Question: I have a problem while running 'Xamarin 5.10.3'.
I installed 'xamarin 5.10.3' and 'MonoFramework-MDK-4.4.0.142' among other dependencies, but I keep getting this error:

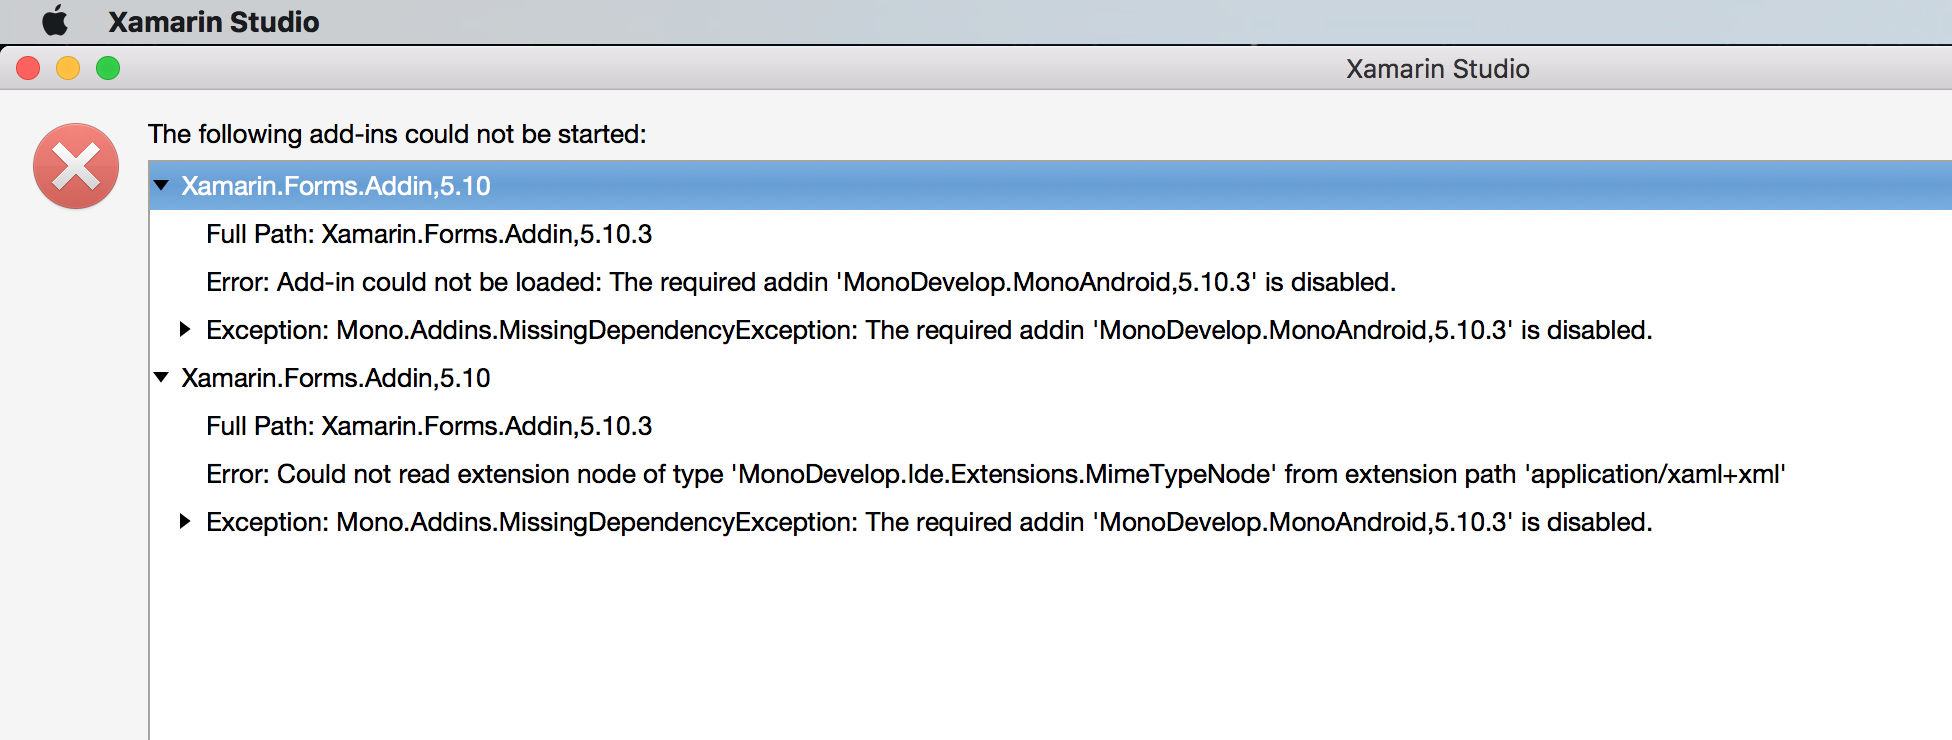
Answer: The error indicates that the MonoDroid addin is disabled.
So you can try enabling it in the Add-in Manager or if that is not possible you can edit the following file and make sure the MonoDroid addin is enabled there:
'''
~/Library/Caches/XamarinStudio-5.0/addin-db-002/config.xml
'''
If none of the above work I would close Xamarin Studio and then delete the addin database directory:
'''
~/Library/Caches/XamarinStudio-5.0/addin-db-002/
'''
Then when you restart Xamarin Studio it will recreate this addin database as though you have installed Xamarin Studio for the first time on your machine.